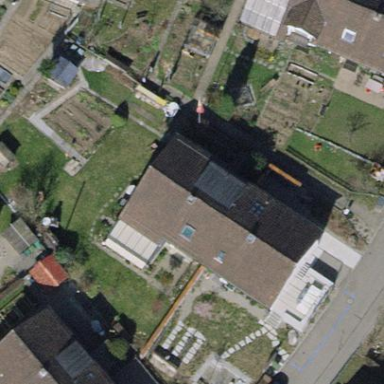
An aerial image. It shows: Semi-detached house with gabled roof.